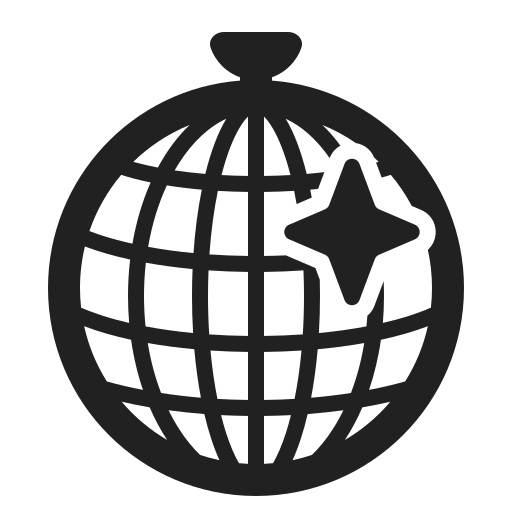
mirror ball high contrast